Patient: sex M, age 71
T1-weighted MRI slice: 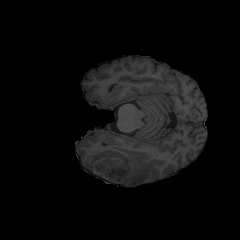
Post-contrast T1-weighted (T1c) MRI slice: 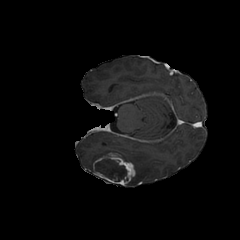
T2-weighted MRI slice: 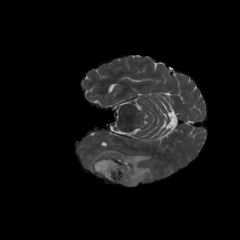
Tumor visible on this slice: yes
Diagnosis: Glioblastoma, IDH-wildtype
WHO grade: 4